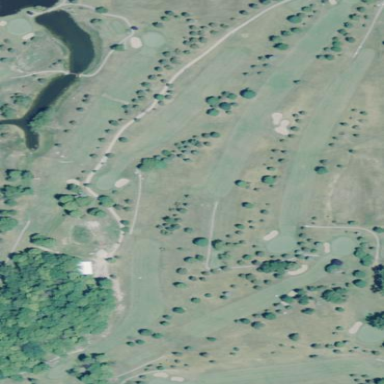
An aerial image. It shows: Golf course surrounded by greenery.